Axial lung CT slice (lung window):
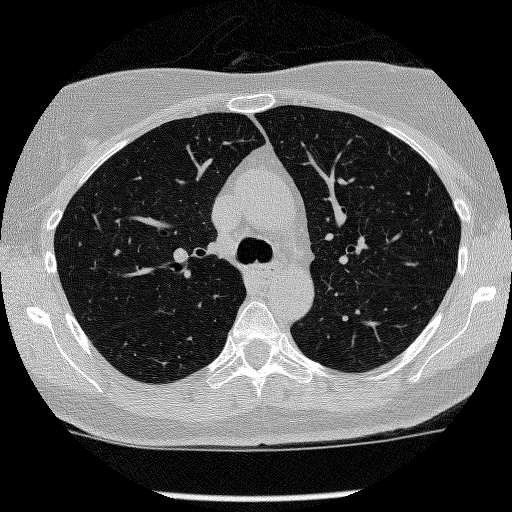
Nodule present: no